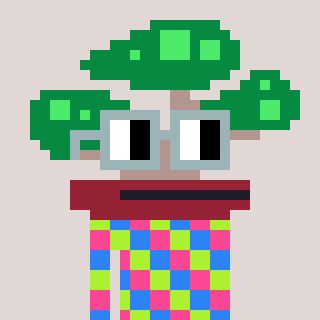
a pixel art character with square dark gray glasses, a bonsai-shaped head and a slimegreen-colored body on a warm background